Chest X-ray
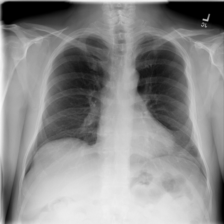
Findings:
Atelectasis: negative
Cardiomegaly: negative
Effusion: negative
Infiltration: negative
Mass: negative
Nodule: negative
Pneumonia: negative
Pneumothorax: negative
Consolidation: negative
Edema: negative
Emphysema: negative
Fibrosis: negative
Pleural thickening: negative
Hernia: negative